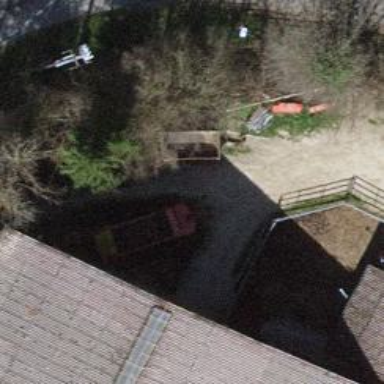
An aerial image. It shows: Driveway.